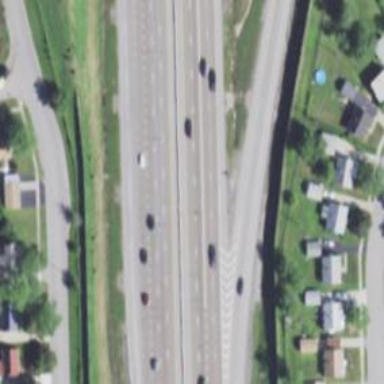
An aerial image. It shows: Asphalt motorway.